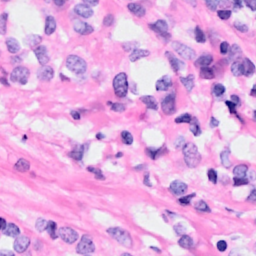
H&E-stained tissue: Breast